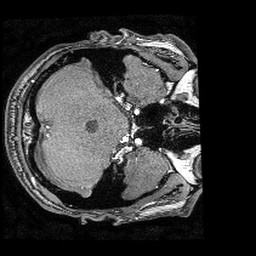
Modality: angio
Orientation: axial
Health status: ill
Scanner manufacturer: philips
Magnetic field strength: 3 T
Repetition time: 0.01828 s
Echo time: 0.00337 s